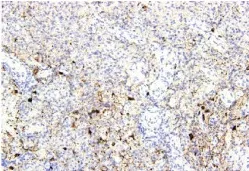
Histopathology and immunohistochemistry manifestations of Langerhans cell histiocytosis (LCH) in patient No. : CD138+, x200 original magnification.
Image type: pathology (immunostaining)